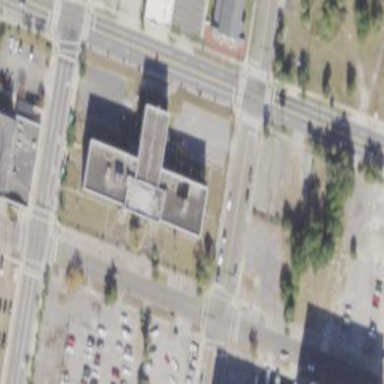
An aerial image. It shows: Building.